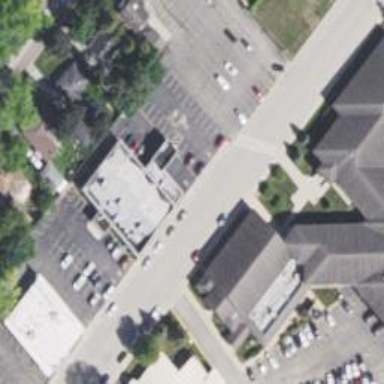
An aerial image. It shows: Residential road with separate asphalt sidewalk.